Question: I'm using the <URL> on screens using Enplug. I'm using AngularJS on my config page.
I'm confused about the relationship between the "Configure Url" setting in the back-end from <URL>.

'''
$scope.page = {
Value: {
ShowContent: 'url', // Show Content is used to hide/show the Url or Html form field based on the selection.
Url: '', // The Url the web page back-end uses to display the content.
Html: '', // If applicable, used to show custom HTML. Cannot be used in conjunction with the Url.
ShowMobileWebsite: false, //Only applies if OverrideUserAgent is true, False = Show Desktop Website, True = Show Mobile Website
OverrideUserAgent: false, //False = Use android's best fit. True = Use the value of ShowMobileWebsite
ShowDelay: 0, //Custom delay between displaying the page after it's been loaded.
RefreshInterval: 0, // Custom refresh interval rate in X seconds.
AllowJavascript: true, // Set to true by default, allows Javascript to be executed on the page.
Username: '', // Username option, would need to write script passing in credentials.
Password: '', // Password option, would need to write script passing in credentials.
Token: '', // Token option, would need to wrtie script passing in credentials.
JavascriptOnload: '' // Custom JS to be executed once the page loads, can be used to log into authenticated pages.
}
};
'''
I created a page <URL>. Where do I put each?
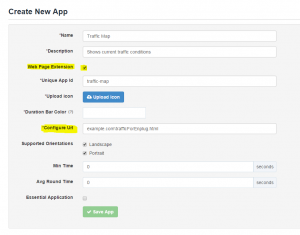
Answer: The 'Configure Url' is the link to the configuration page which will be displayed to the end user on Enplugs web dashboard, in your example <URL>
The Value.Url is the link to the web app that will be shown publicly on the screen in the venue. In your case <URL>